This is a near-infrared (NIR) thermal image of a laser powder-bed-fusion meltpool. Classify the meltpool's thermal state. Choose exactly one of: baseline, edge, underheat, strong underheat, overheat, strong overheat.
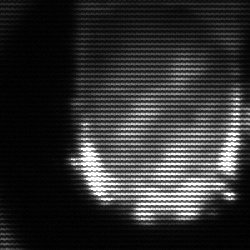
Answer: strong underheat